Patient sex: M
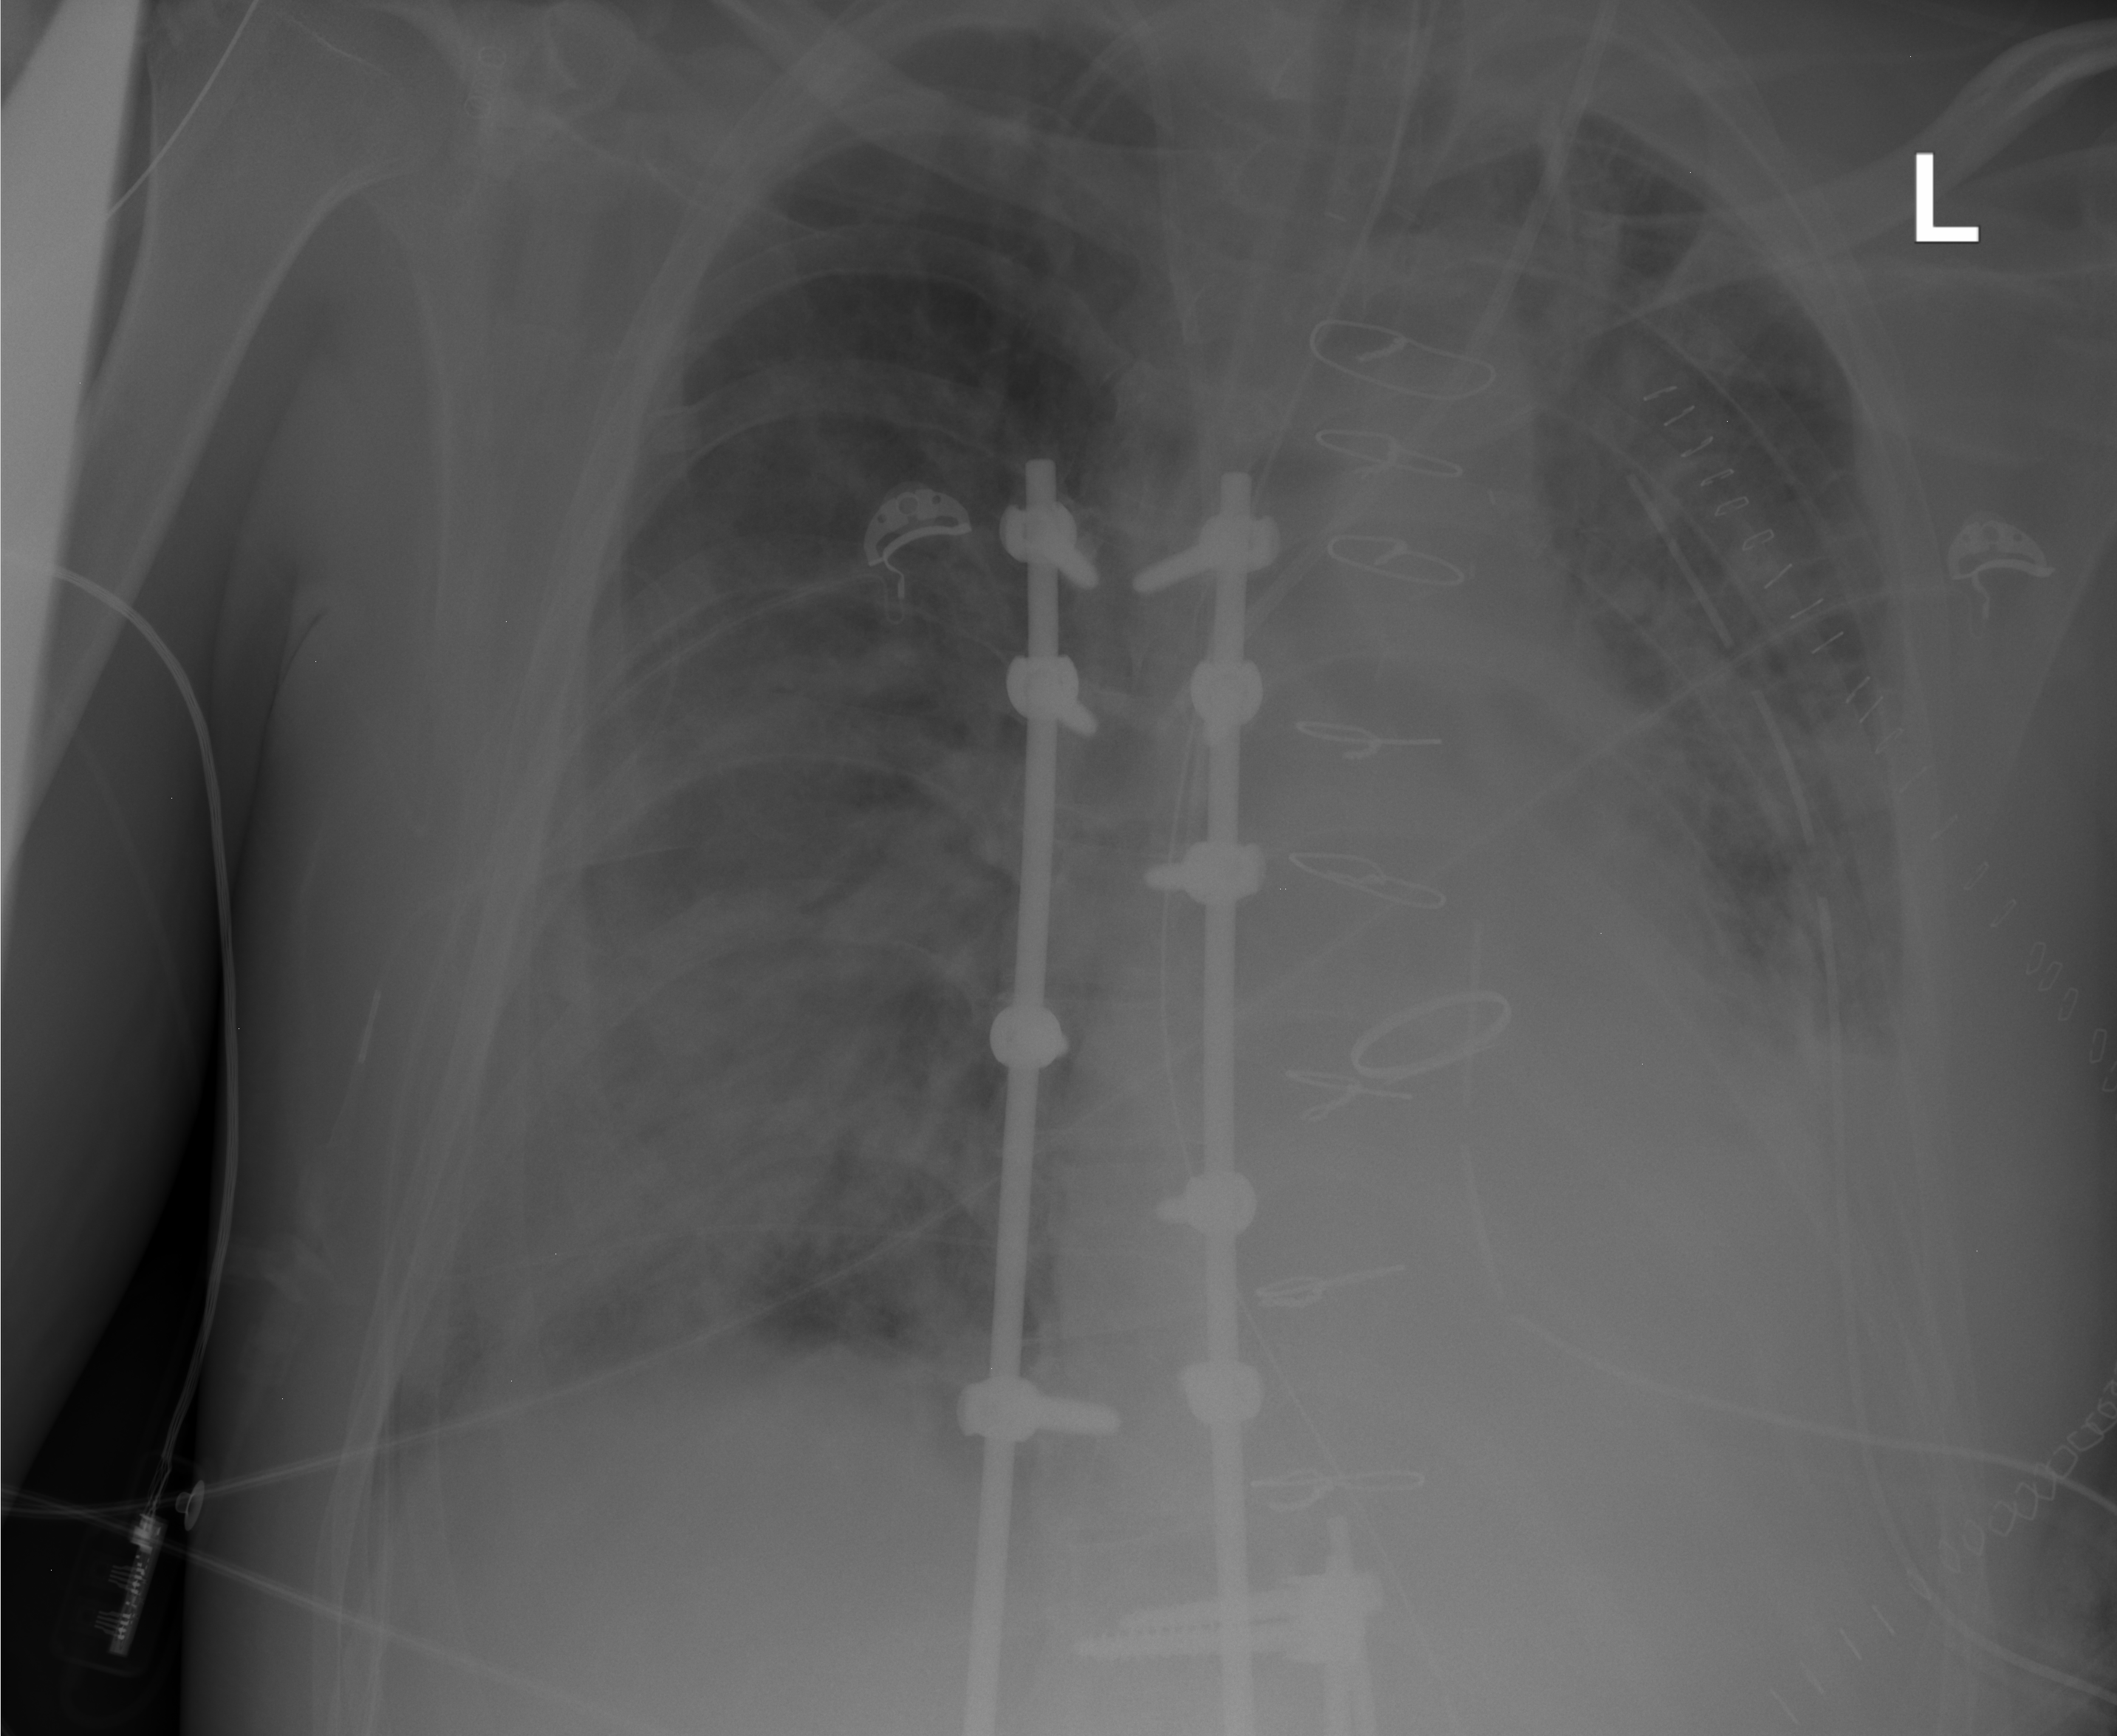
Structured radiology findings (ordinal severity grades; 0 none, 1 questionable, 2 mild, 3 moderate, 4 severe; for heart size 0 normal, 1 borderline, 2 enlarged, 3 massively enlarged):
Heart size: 1
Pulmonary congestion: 2
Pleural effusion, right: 0
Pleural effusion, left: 2
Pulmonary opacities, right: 3
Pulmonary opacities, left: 2
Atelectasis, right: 2
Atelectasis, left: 3